Interaction volume radius: 10 \u00c5
Interaction volume height: 15 \u00c5
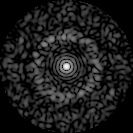
Disorder parameter: 0.8389